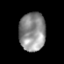
Tissue: prostate
Cell type: Epithelial cells
Senescence score: 0.2659
Nuclear area (px): 1003
Mean DAPI intensity: 141.929